Chest X-ray:
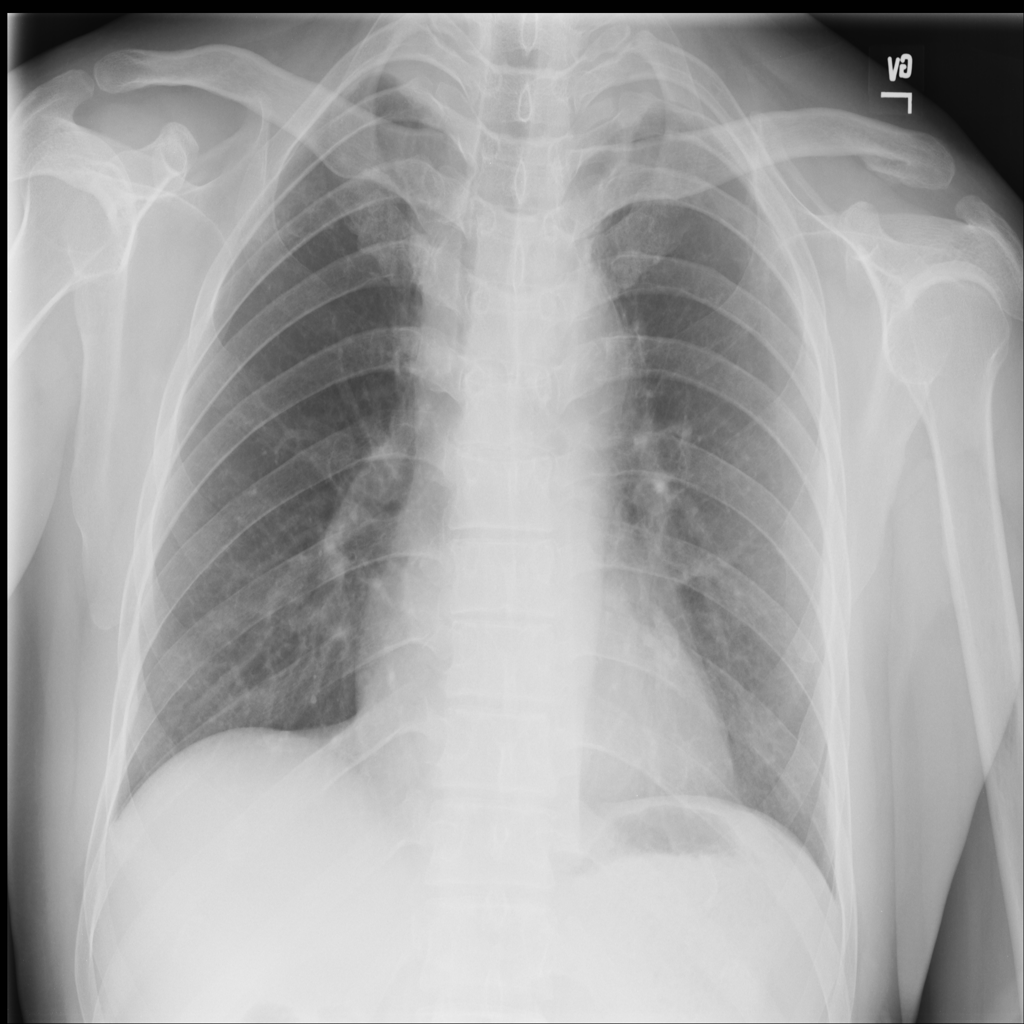
No abnormal finding: yes